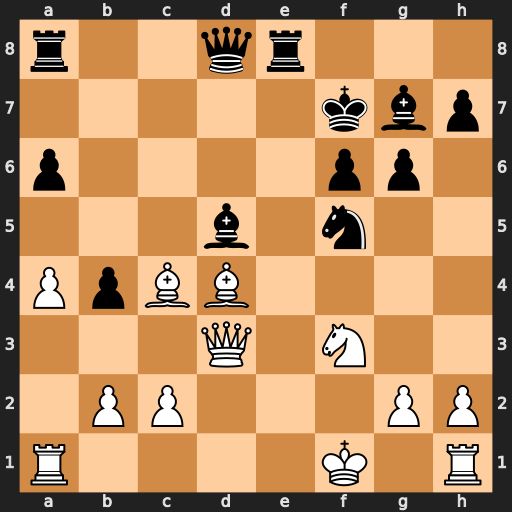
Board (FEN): r2qr3/5kbp/p4pp1/3b1n2/PpBB4/3Q1N2/1PP3PP/R4K1R
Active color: w
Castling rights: -
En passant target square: -
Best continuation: Bb6 Bxc4 Qxc4+ Re6 Qxe6+